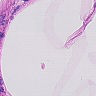
Metastatic tissue present: no